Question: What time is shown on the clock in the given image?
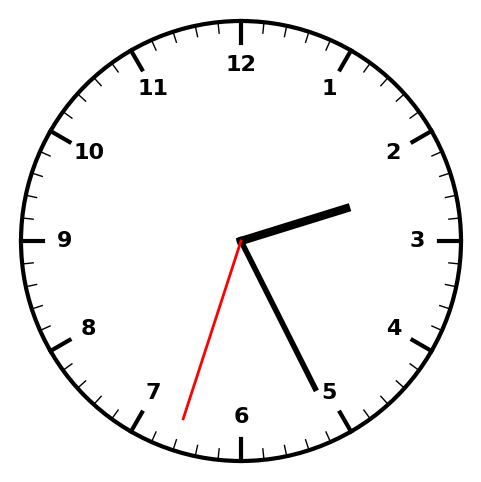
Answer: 02:25:33